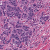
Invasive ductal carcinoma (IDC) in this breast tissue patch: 1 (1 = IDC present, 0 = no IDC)